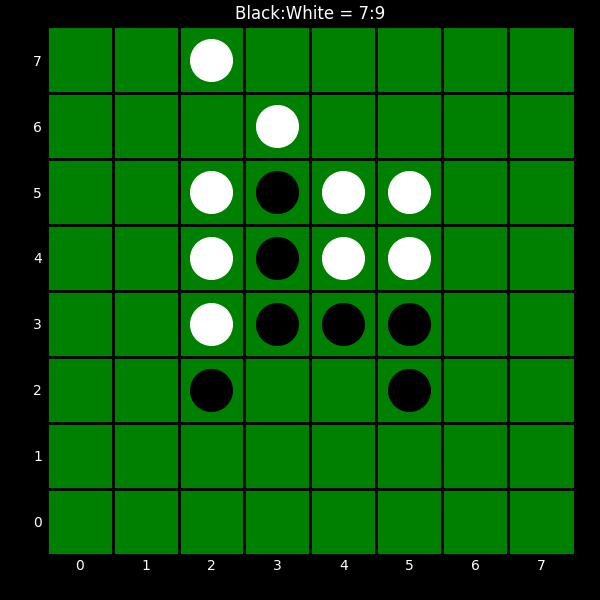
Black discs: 7
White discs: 9